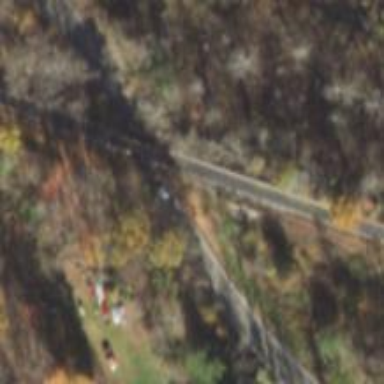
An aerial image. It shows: Path leading to bridge.